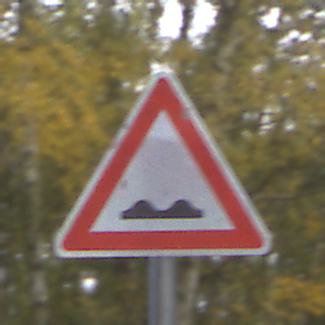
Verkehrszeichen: UnebeneFahrbahn
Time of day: MorningAfternoon
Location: Outdoor (Urban)
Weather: PartlyCloudy
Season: NotSpecified
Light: Natural